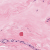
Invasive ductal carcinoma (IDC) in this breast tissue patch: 0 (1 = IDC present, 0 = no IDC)